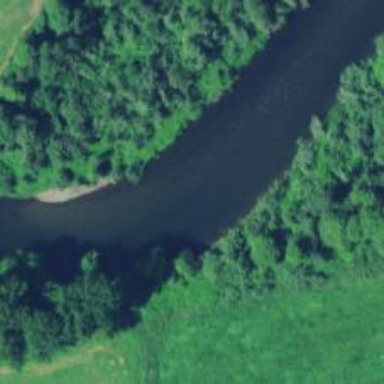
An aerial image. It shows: Beautiful river scene.